Interaction volume radius: 5 \u00c5
Interaction volume height: 15 \u00c5
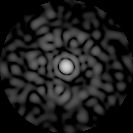
Disorder parameter: 0.8209